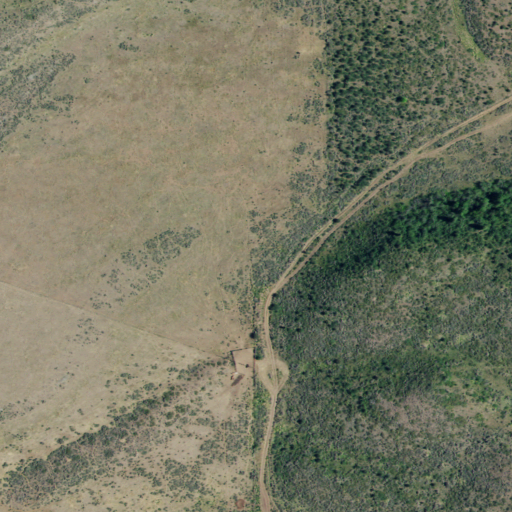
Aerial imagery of valley in Idaho named Rattlesnake Canyon containing shrub and evergreen forest